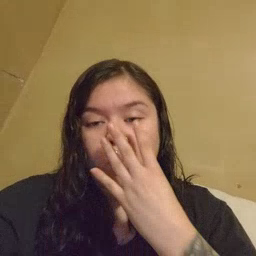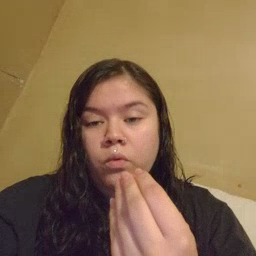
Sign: wolf